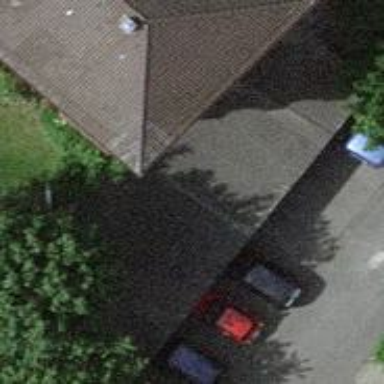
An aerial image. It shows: Group of garages.